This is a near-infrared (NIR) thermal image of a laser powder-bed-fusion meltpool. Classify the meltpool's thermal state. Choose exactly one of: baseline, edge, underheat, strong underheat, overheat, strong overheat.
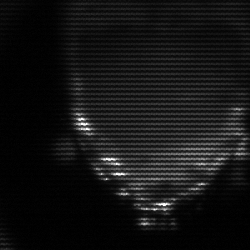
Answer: edge